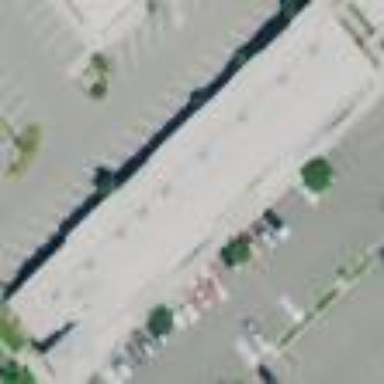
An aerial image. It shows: Retail building.